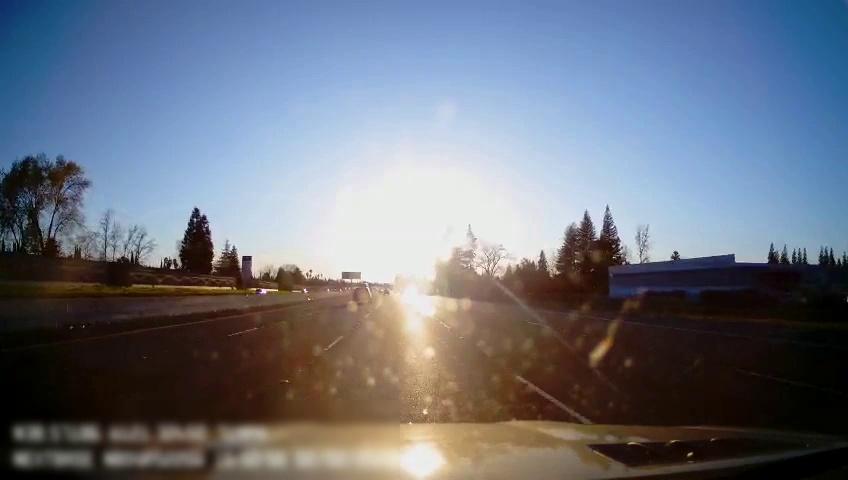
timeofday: Day
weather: Sunny
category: Drivable Space
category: Vehicles | Car
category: Vehicles | SUV
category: Lanes | Alternate Lane
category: Lanes | Alternate Lane
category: Lanes | Current Lane
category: Lanes | Current Lane
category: Lanes | Alternate Lane
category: Lanes | Alternate Lane
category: Traffic | Signs
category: Traffic | Signs